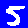
Digit: 5